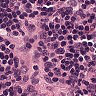
Metastatic tissue present: no